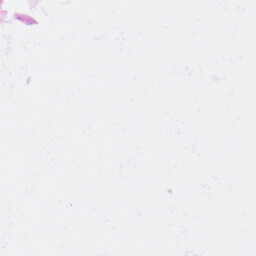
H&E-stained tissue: Heart